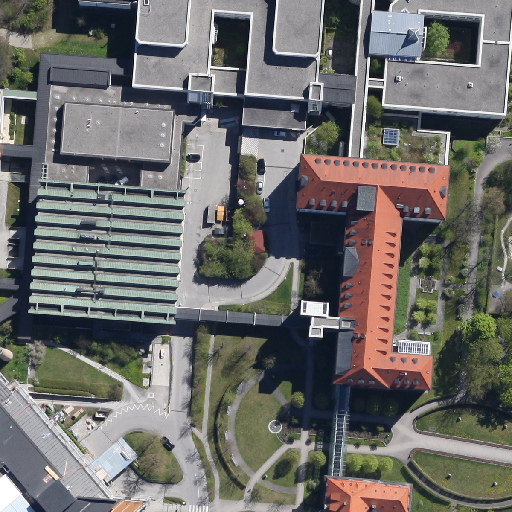
Referring expression: light-duty vehicle